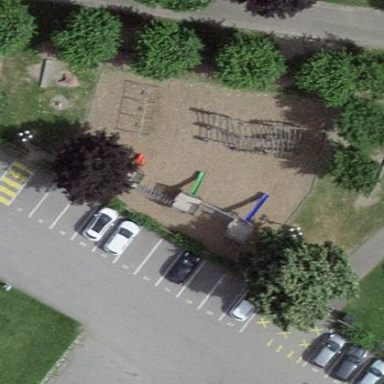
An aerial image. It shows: Playground area for leisure land.